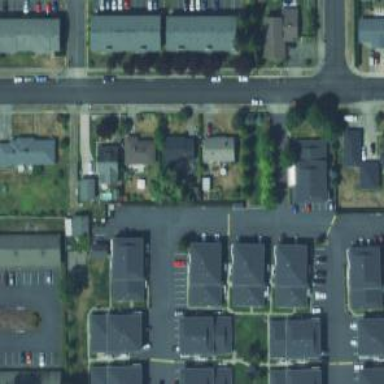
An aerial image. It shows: Living street.